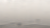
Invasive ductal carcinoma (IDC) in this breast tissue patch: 0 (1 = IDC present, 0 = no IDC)